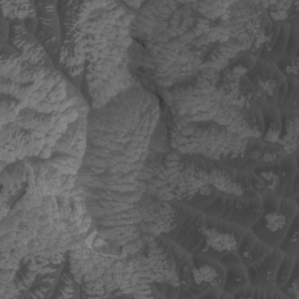
Label: non_frost